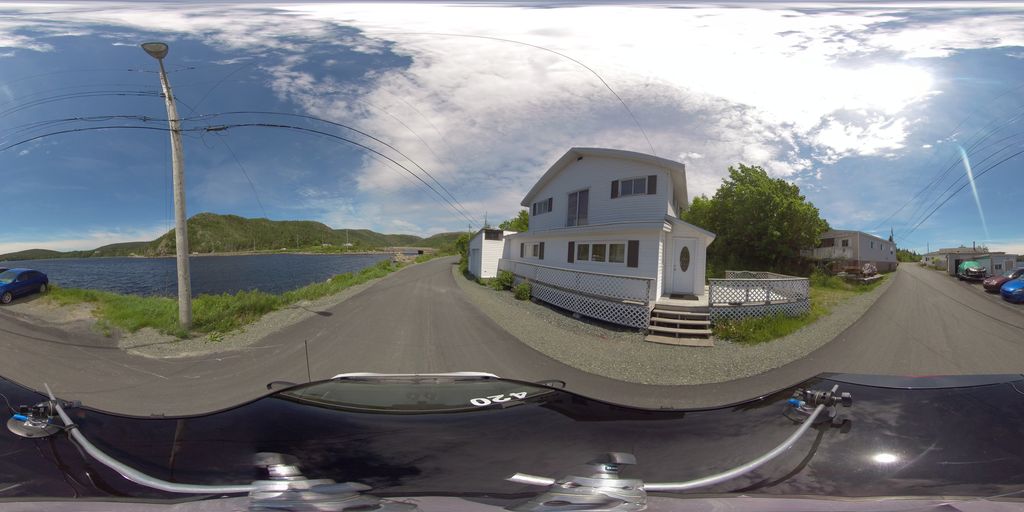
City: st_johns